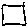
Label: square